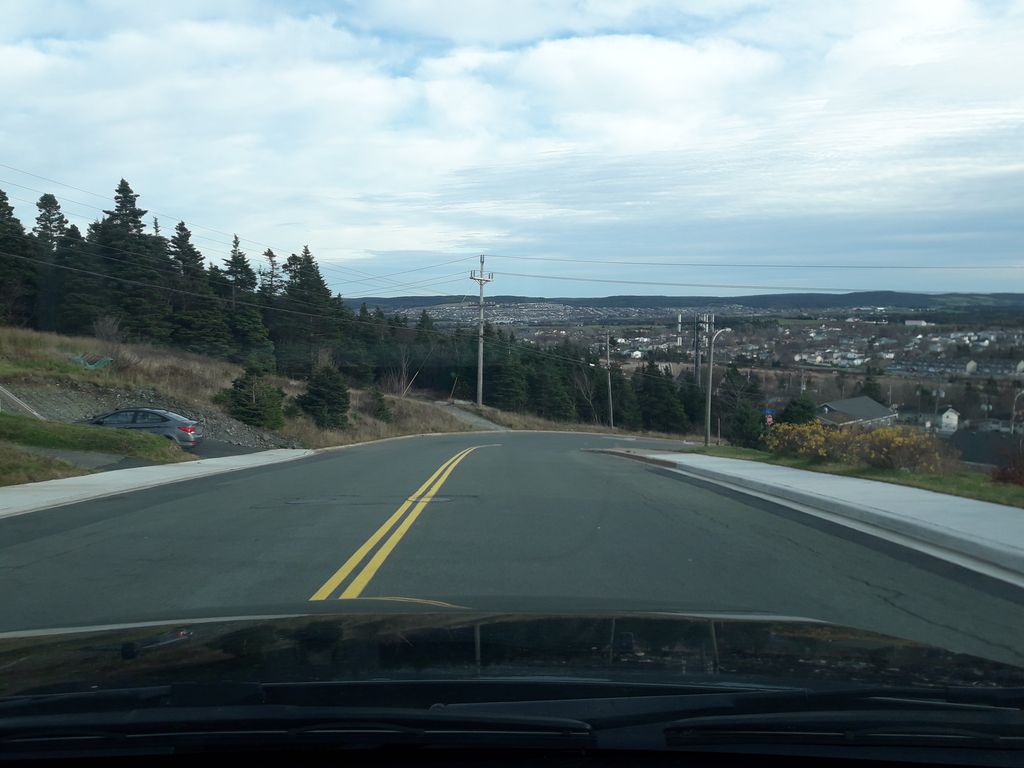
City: st_johns